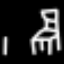
Label: chair